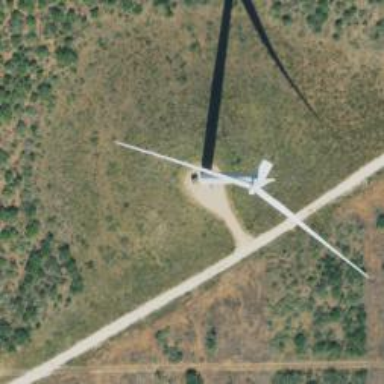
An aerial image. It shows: Wind generator in the form of horizontal axis wind turbine.